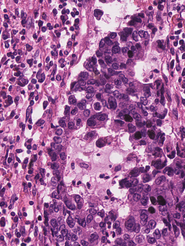
Tumor epithelial tissue: yes
Tumor-associated stroma tissue: yes
Normal tissue: no